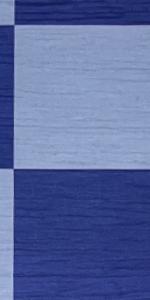
Label: Empty